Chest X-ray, PA view. Patient: 44 years old, sex M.
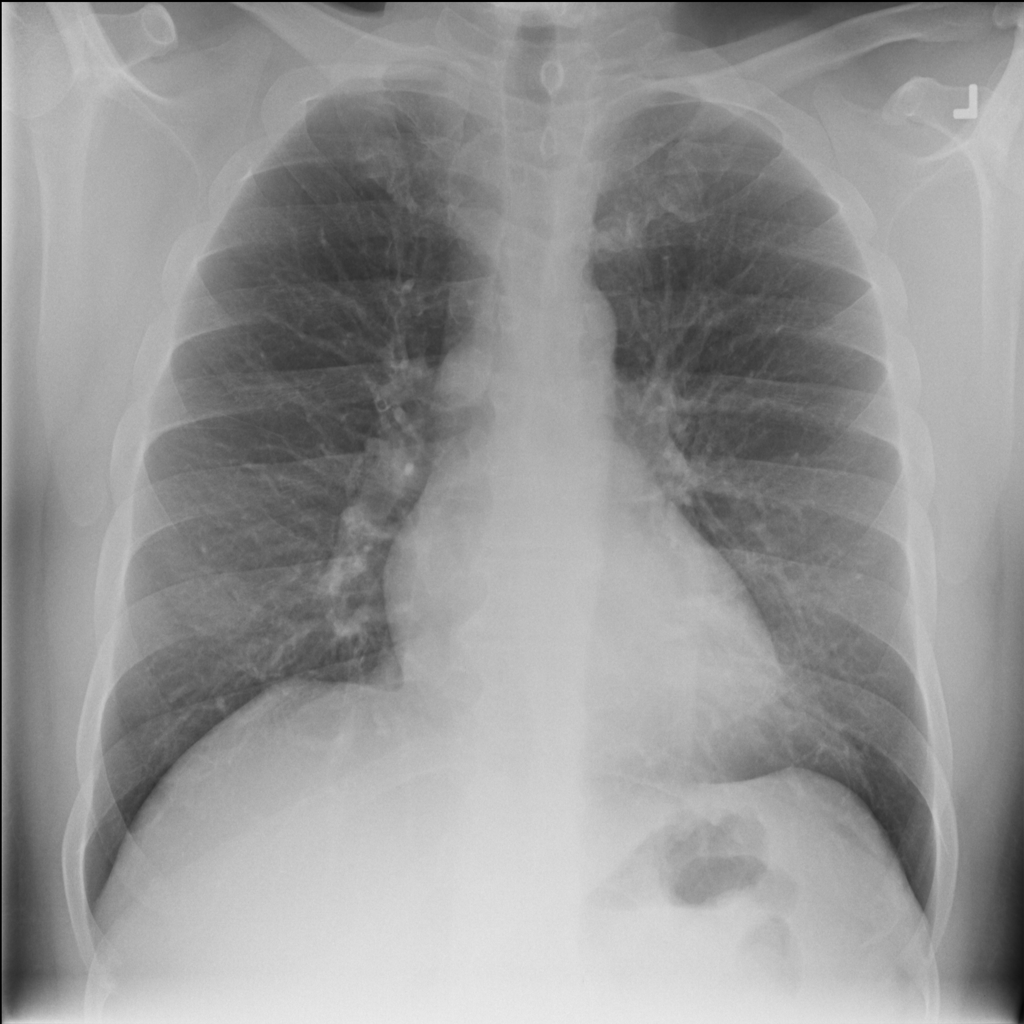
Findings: No Finding